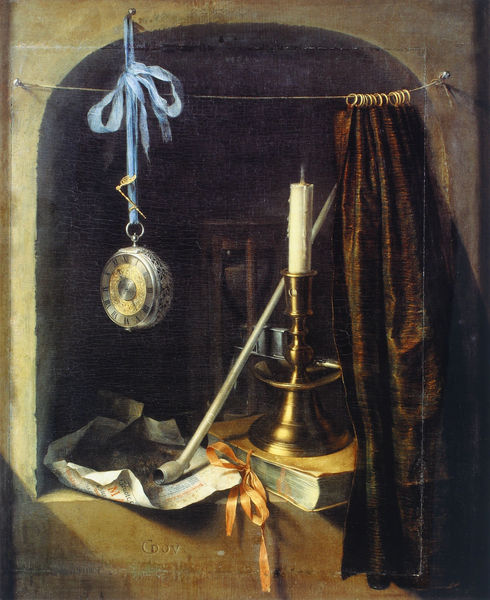
Titel: Stilleben mit Leuchter und Taschenuhr
Künstler: Gerrit Dou
Institution: Dresden, Staatliche Kunstsammlungen
Schlagwörter: blau, umhang, weiß, lampe, licht, schleife, band, vorhang, öl, gold, schnur, stoff, rund, stilleben, stillleben, hellblau, schrift, bogen, material, rundbogen, ölgemälde, pfeife, rauchen, kerze, uhr, leuchter, masche, vanitas, erker, nische, messing, zinn, hängen, buch, ringe, seil, deko, kupfer, zeitung, kerzenständer, kerzenleuchter, glocke, rinde, eieruhr, pfeiffe, taschenuhr, zeit, kandelaber, tabak, sonnenuhr, maschen, sanduhr, stecker, lebenszeit, ei, instagram